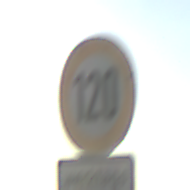
Verkehrszeichen: Geschwindigkeit120
Zusatzzeichen unten: ZeitangabenMitBeschraenkungAufWochentage7
Umgebung: Outdoor, Nature
Tageszeit: SunriseSunset
Wetter: PartlyCloudy
Licht: Natural
Jahreszeit: NotSpecified
Kontrast: HighContrast